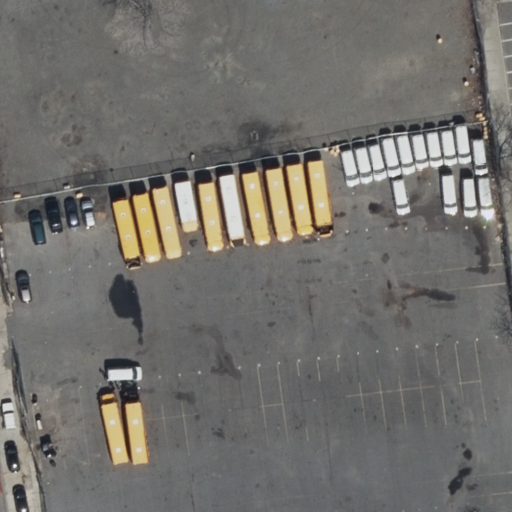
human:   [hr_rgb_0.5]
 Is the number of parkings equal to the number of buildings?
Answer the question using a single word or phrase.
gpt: yes

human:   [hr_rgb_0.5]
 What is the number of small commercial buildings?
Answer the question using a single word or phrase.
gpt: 0

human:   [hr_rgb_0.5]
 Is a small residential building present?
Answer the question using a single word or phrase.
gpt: no

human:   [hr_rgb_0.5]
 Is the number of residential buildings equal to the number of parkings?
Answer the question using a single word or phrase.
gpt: no

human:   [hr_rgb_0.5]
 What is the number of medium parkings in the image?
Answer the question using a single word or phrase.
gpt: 1

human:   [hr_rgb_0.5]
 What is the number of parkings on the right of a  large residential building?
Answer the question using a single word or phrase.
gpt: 0

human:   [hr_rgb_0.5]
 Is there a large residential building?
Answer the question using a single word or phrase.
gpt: no

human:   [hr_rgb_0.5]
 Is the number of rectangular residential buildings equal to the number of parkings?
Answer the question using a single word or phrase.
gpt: no

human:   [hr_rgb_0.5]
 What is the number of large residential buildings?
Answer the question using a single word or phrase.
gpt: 0

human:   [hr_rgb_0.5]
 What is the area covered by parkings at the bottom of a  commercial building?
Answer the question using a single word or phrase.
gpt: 0m2

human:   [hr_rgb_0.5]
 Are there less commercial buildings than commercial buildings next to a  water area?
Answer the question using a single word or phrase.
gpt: no

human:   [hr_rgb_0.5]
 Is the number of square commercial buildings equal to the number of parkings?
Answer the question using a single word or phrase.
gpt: no

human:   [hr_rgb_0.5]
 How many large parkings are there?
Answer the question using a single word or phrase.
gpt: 0

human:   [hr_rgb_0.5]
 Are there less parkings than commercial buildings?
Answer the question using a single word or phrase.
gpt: no

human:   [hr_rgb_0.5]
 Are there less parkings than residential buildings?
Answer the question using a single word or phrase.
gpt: no

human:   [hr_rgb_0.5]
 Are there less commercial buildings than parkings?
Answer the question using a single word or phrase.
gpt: yes

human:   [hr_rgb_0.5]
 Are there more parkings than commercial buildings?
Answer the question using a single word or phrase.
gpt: yes

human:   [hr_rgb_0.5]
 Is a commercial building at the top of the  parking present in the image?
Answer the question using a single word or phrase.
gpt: no

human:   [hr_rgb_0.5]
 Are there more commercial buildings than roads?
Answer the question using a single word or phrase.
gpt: no

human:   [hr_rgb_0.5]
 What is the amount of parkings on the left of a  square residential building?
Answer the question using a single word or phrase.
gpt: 0

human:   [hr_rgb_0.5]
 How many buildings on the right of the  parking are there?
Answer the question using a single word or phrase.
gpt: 0

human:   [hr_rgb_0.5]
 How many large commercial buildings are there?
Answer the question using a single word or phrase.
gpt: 0

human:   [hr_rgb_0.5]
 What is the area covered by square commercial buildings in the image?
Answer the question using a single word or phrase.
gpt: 0m2

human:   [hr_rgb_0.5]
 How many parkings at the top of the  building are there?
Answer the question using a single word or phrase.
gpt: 0

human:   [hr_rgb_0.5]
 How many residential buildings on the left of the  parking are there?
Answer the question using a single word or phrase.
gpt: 0

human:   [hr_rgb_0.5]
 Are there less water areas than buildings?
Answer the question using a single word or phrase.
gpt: yes

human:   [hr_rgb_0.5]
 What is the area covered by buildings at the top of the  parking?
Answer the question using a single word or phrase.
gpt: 176m2

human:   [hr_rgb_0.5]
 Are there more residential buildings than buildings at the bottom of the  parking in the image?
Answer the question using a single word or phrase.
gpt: no

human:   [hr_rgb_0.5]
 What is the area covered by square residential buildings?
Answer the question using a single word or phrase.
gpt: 0m2

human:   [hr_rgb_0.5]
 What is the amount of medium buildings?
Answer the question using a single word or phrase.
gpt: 1

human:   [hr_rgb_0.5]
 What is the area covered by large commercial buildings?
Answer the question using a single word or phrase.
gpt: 0m2

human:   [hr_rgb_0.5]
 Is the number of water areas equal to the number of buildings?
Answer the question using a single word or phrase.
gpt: no

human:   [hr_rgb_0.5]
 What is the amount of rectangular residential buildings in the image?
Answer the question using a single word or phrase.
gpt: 0

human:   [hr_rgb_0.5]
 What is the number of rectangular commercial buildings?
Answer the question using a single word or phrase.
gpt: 0

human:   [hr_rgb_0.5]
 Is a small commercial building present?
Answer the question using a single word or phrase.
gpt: no

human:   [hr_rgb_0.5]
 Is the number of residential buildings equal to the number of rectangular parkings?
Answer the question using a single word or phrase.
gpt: yes